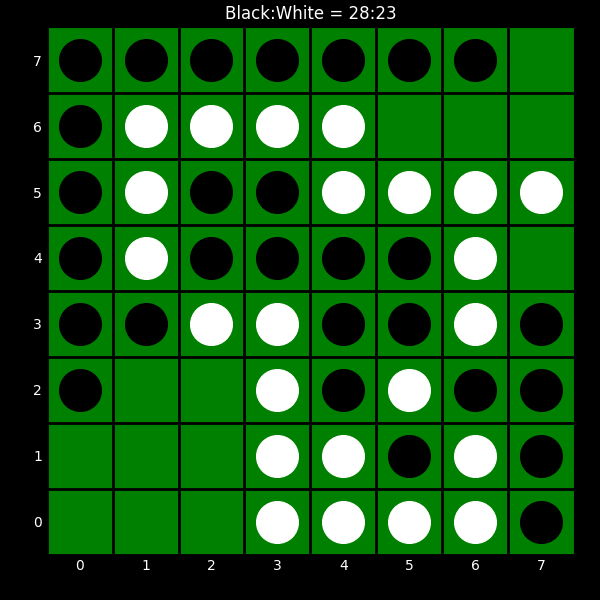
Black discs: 28
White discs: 23